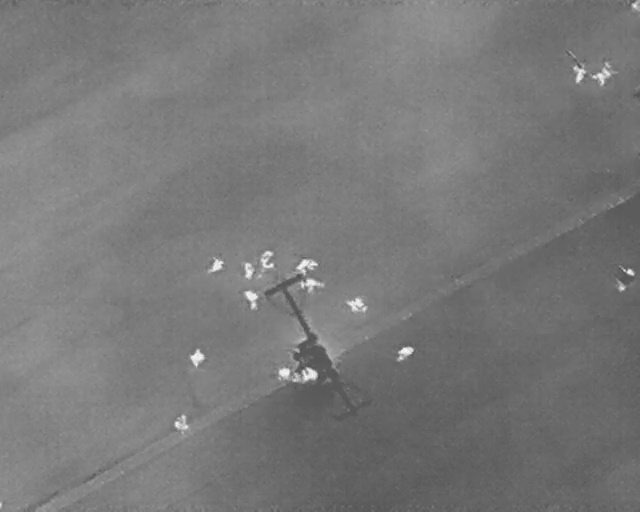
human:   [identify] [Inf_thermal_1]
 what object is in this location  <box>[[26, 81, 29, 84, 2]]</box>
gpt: <ref>1 medium person at the bottom left</ref>